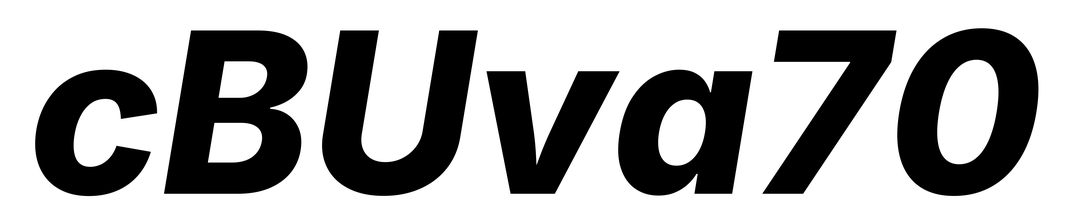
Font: Inter-Italic_ExtraBold_Italic